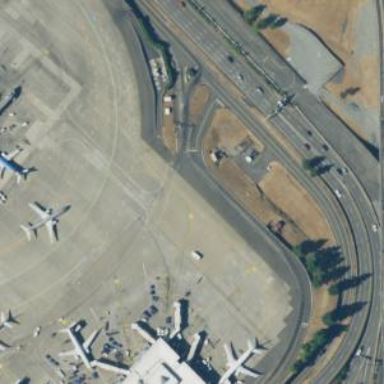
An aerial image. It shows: View of taxiway at the airport.